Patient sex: F
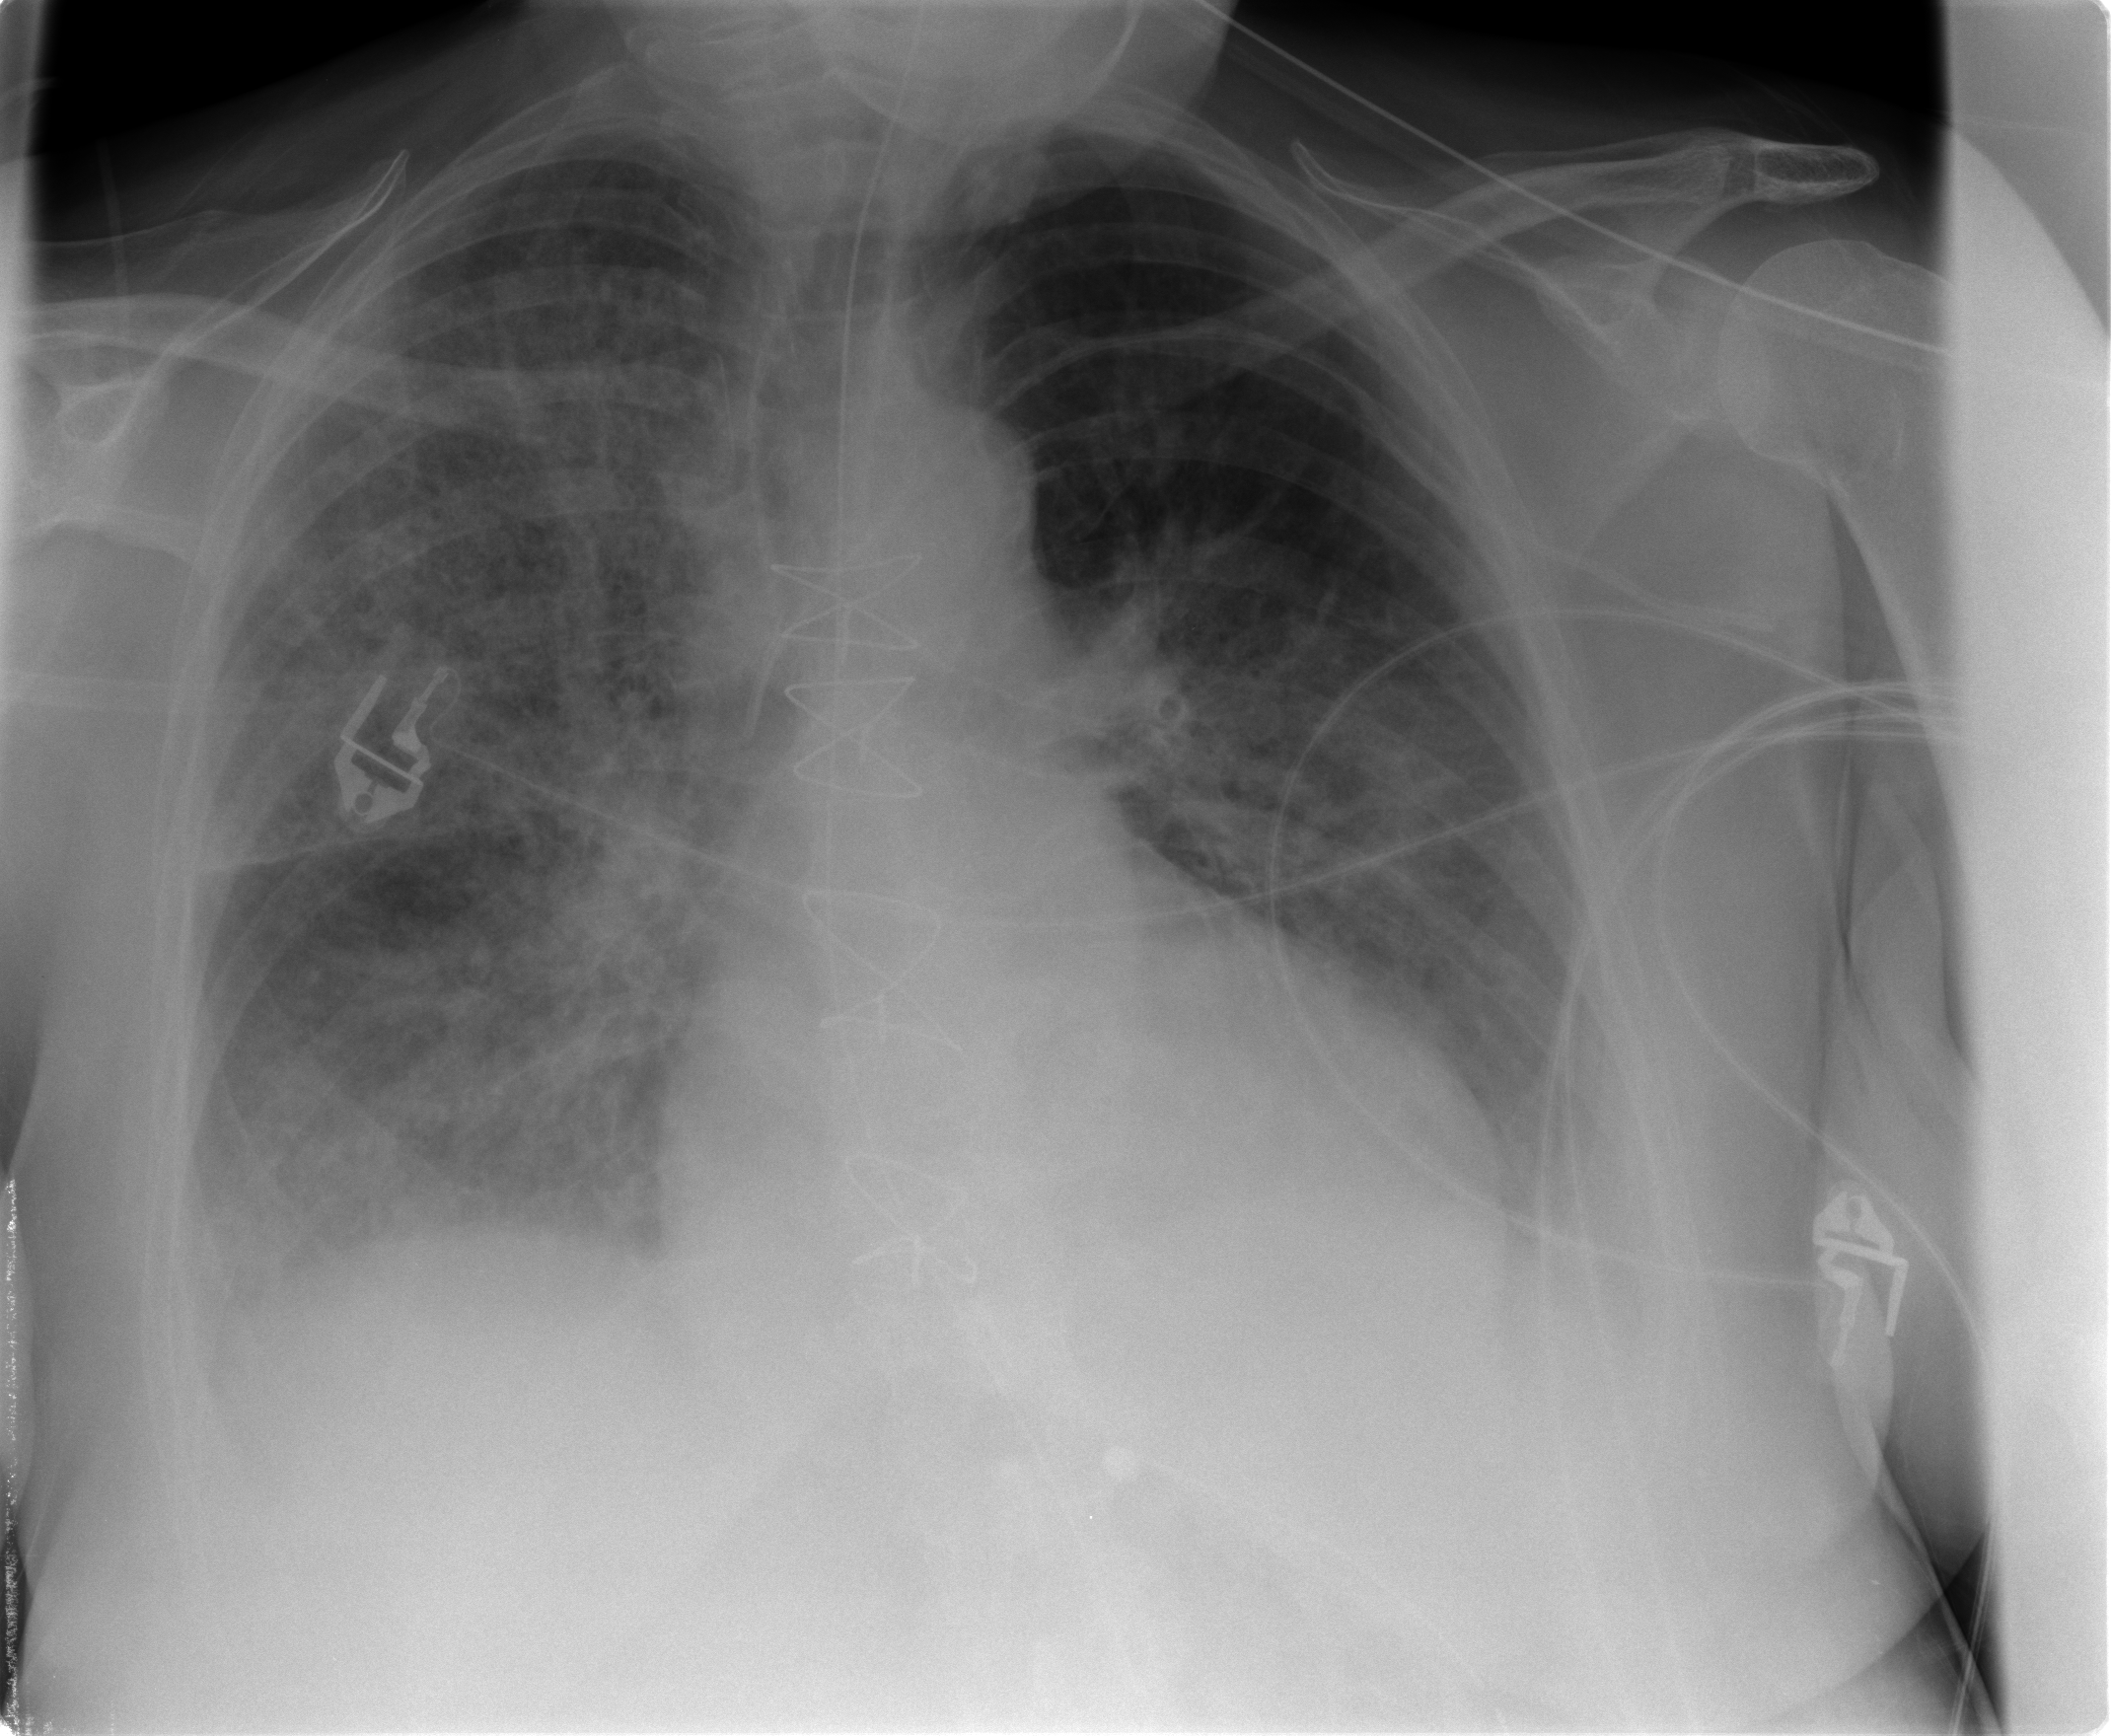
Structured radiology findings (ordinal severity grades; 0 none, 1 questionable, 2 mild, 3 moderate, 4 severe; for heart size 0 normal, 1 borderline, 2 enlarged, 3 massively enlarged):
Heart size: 2
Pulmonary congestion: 2
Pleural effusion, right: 2
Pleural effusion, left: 2
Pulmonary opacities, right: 4
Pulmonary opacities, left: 2
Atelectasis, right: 3
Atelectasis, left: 2